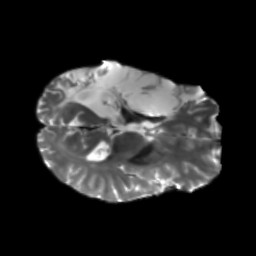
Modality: T2w
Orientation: axial
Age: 40
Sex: male
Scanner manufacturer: siemens
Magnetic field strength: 3 T
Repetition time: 5.25 s
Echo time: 0.08 s